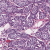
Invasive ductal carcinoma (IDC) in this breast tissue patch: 1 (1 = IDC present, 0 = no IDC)